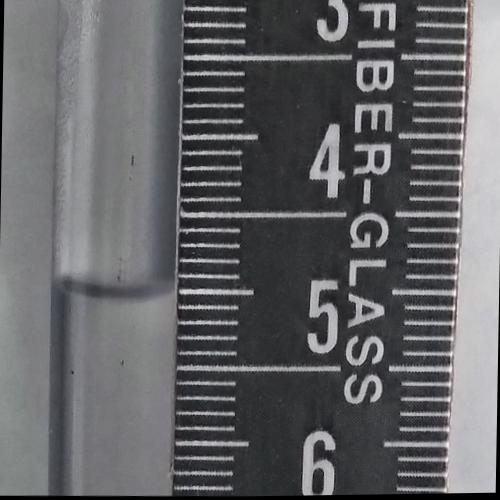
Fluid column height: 5.0 cm